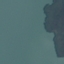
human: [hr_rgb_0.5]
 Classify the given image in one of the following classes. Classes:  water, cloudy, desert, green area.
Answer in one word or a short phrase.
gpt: water